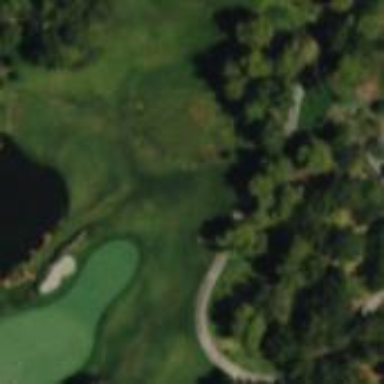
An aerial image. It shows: Rough grassy area used for golf.